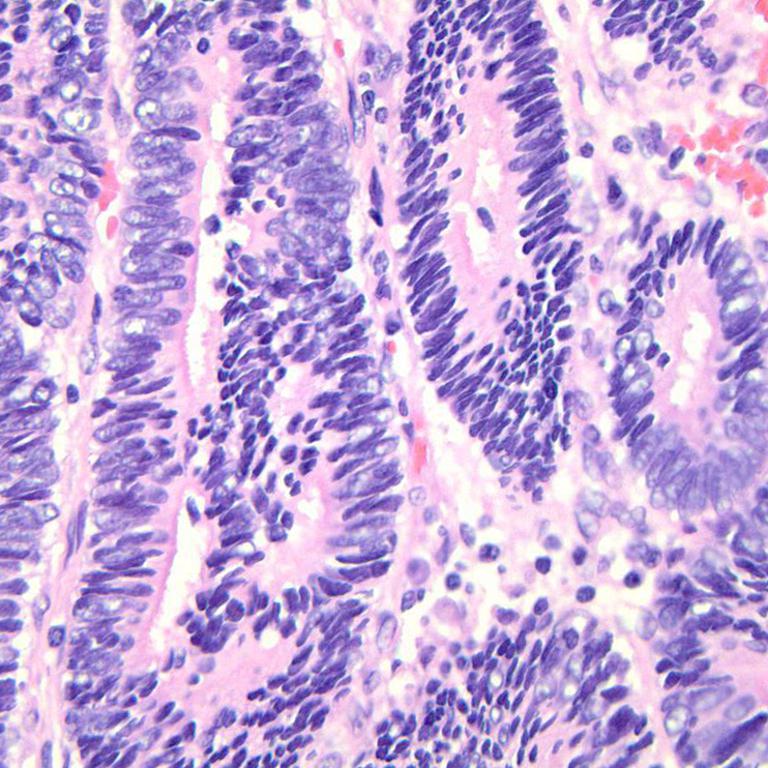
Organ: colon
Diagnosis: adenocarcinomas